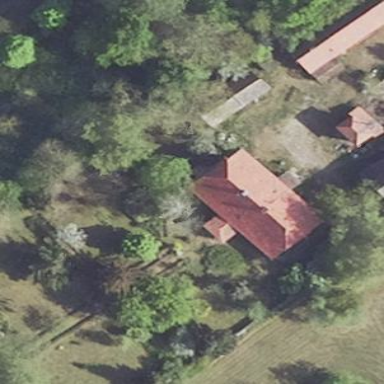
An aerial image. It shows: House with half-hipped roof oriented along certain direction.